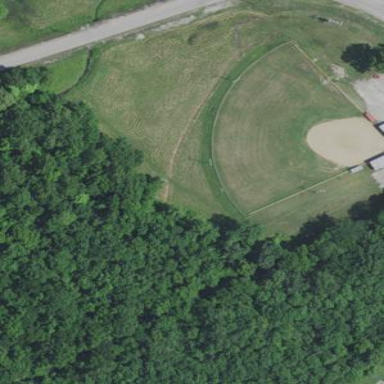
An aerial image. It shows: Baseball pitch for leisure and sports activities.